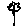
Label: flower